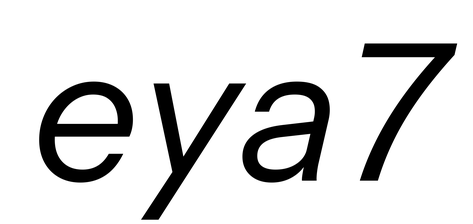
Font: InstrumentSans-Italic_Italic